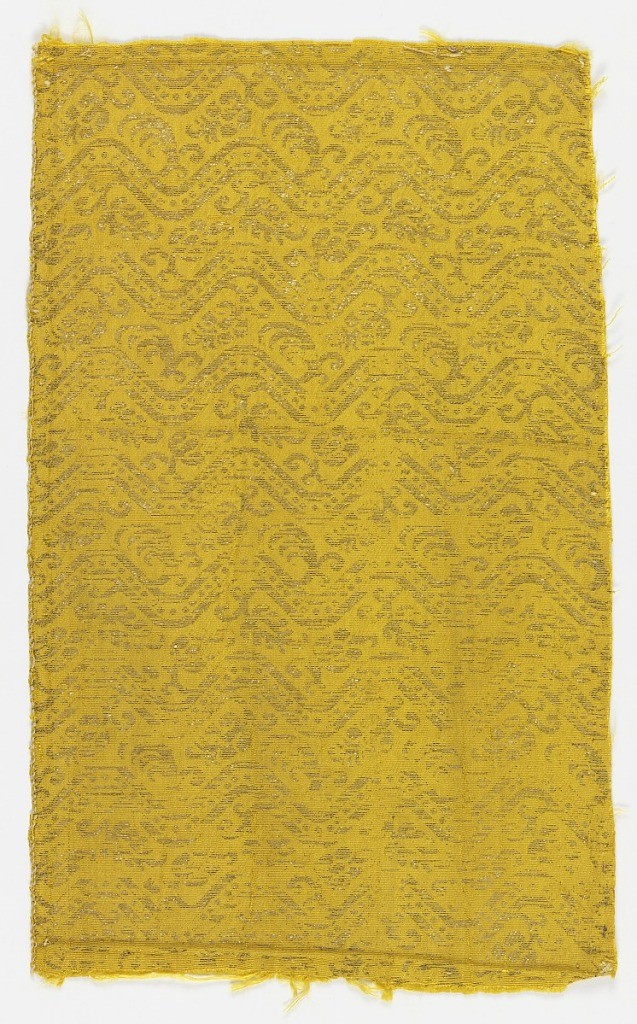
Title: Fragment
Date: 17th century
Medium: silk, metallic thread Technique: plain compound weave
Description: Undulating bands and branching small floral sprigs on a yellow ribbed ground.